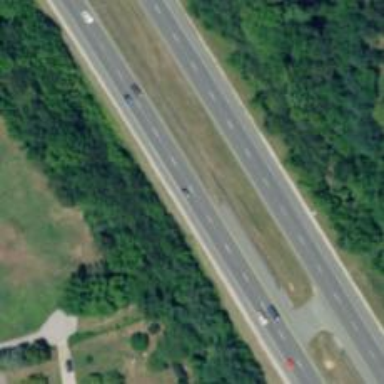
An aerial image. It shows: Motorway.